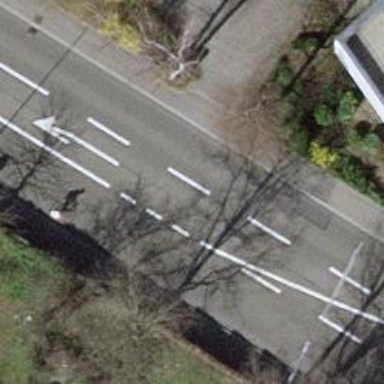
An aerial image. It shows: Secondary road with asphalt surface. There are sidewalks on both sides and trolley wires above.